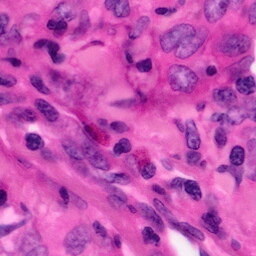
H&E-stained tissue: Pancreatic